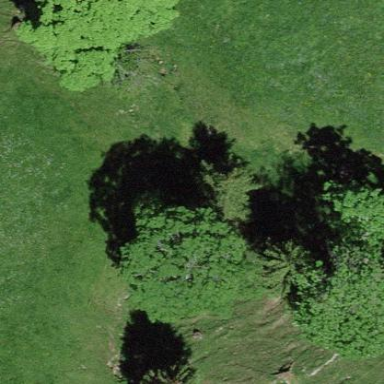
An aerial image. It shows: Forest area.